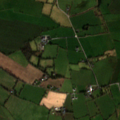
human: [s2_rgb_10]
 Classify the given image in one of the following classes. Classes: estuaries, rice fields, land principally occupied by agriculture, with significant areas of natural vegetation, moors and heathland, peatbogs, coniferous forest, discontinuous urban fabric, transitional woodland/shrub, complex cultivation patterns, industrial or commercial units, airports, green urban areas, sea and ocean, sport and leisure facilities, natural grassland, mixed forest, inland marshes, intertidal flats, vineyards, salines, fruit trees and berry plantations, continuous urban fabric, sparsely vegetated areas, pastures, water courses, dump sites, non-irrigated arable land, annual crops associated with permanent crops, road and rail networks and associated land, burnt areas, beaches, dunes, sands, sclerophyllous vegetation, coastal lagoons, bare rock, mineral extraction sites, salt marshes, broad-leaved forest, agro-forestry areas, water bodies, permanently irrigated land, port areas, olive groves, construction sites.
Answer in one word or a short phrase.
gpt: pastures